Field crop: maize
Growth stage: 2
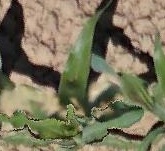
Species: maize